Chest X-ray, PA view. Patient: 44 years old, sex F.
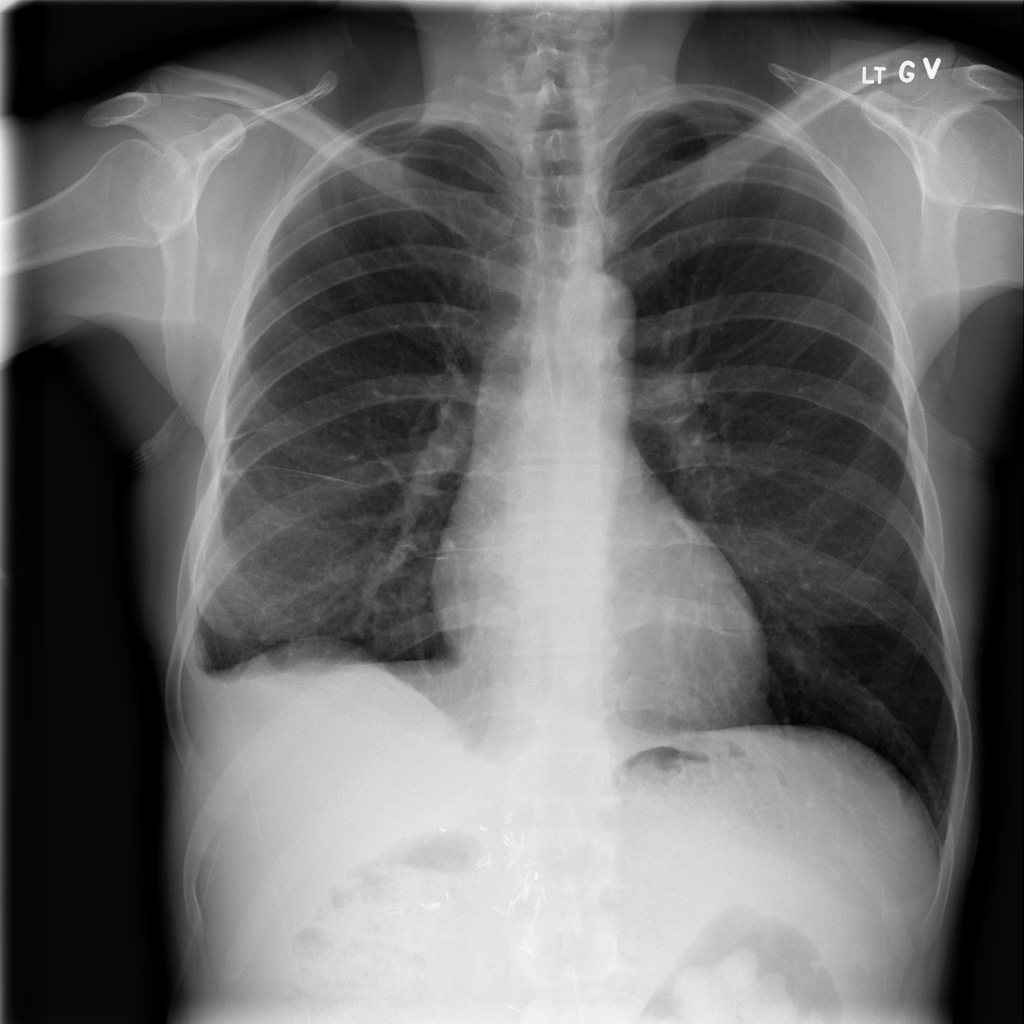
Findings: Effusion